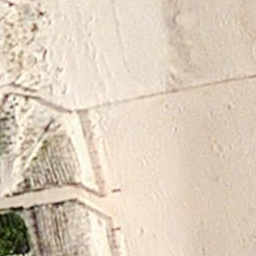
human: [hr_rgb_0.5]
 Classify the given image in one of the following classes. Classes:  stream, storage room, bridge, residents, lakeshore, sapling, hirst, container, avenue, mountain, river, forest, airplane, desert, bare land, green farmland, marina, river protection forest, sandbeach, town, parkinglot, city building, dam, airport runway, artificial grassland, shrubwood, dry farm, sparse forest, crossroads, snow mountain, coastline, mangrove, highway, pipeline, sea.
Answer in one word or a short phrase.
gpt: sandbeach